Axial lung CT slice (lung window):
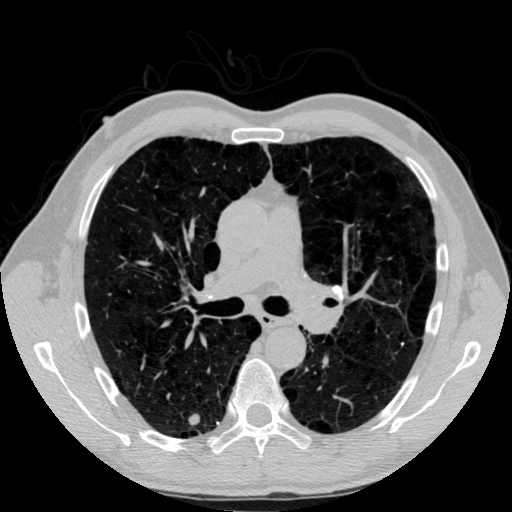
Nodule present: yes
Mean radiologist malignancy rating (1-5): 2.75